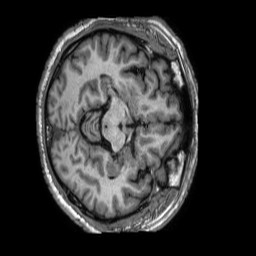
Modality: T1w
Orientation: axial
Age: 44
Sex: male
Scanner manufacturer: philips
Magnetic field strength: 1.5 T
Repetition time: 0.007275 s
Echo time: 0.003323 s